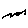
Label: zigzag